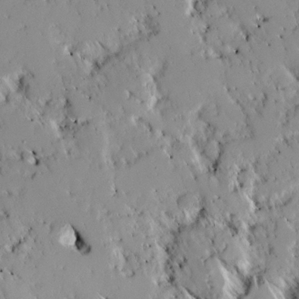
Label: non_frost